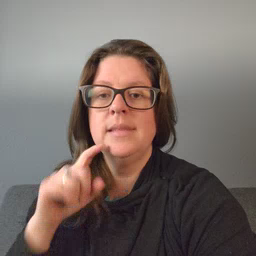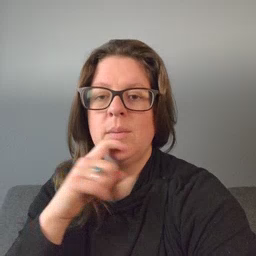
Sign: cereal